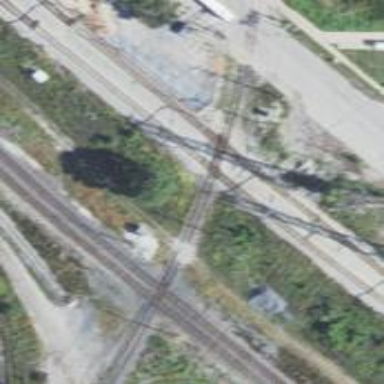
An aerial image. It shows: Railway crossing.